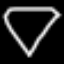
Label: diamond